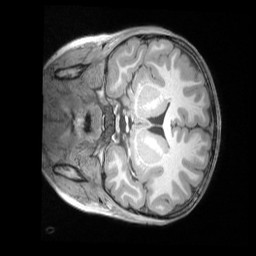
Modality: T1w
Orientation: coronal
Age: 7
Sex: male
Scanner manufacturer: siemens
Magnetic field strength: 3 T
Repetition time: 2.53 s
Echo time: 0.00164 s